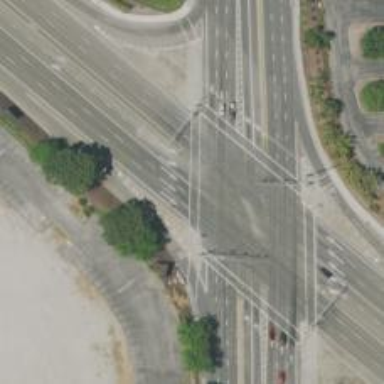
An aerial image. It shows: This image shows trunk highway that functions as expressway.